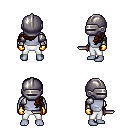
a pixel art fantasy rpg character, male body template, dark elf, purple skin, steel arm armor, white pants, brown left-swept hairstyle, metal helm, gold gloves, dagger, four views (front, back, left, right), 2x2 character sprite sheet, small pixel art, hard edges, no anti-aliasing